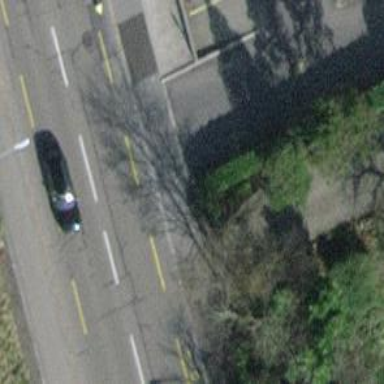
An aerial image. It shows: Unmarked crossing with traffic calming table on the road.